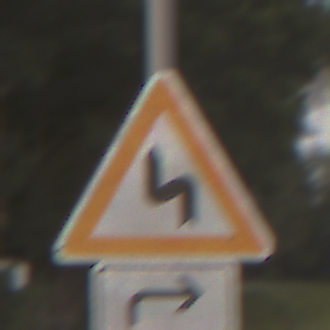
Verkehrszeichen: DoppelkurveZunaechstLinks
Zusatzzeichen unten: RichtungsangabeDurchPfeile5
Umgebung: Outdoor, Nature
Tageszeit: SunriseSunset
Wetter: Clear
Licht: Natural
Jahreszeit: NotSpecified
Kontrast: LowContrast